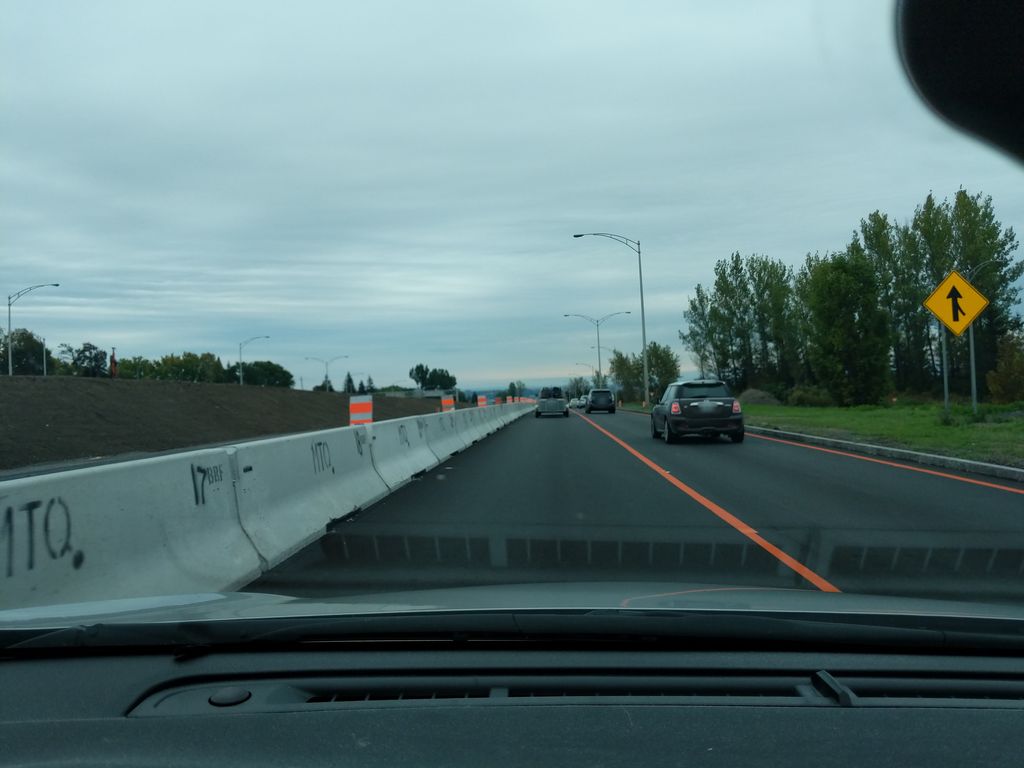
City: quebec_city